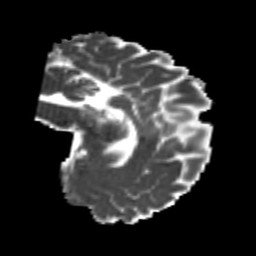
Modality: MD
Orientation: sagittal
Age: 25
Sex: female
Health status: healthy
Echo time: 0.074 s